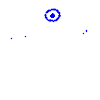
Particle: pion